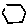
Label: hexagon